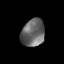
Tissue: lung
Cell type: Epithelial cells
Senescence score: 0.2324
Nuclear area (px): 626
Mean DAPI intensity: 102.979